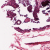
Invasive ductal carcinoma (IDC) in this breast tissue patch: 0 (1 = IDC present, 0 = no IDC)